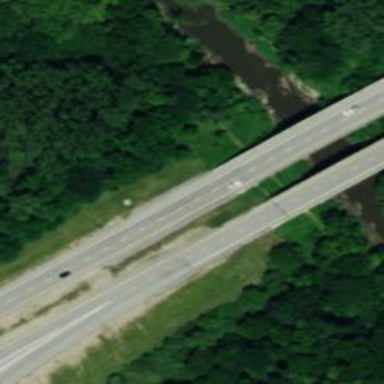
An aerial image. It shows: Primary highway crossing over bridge.